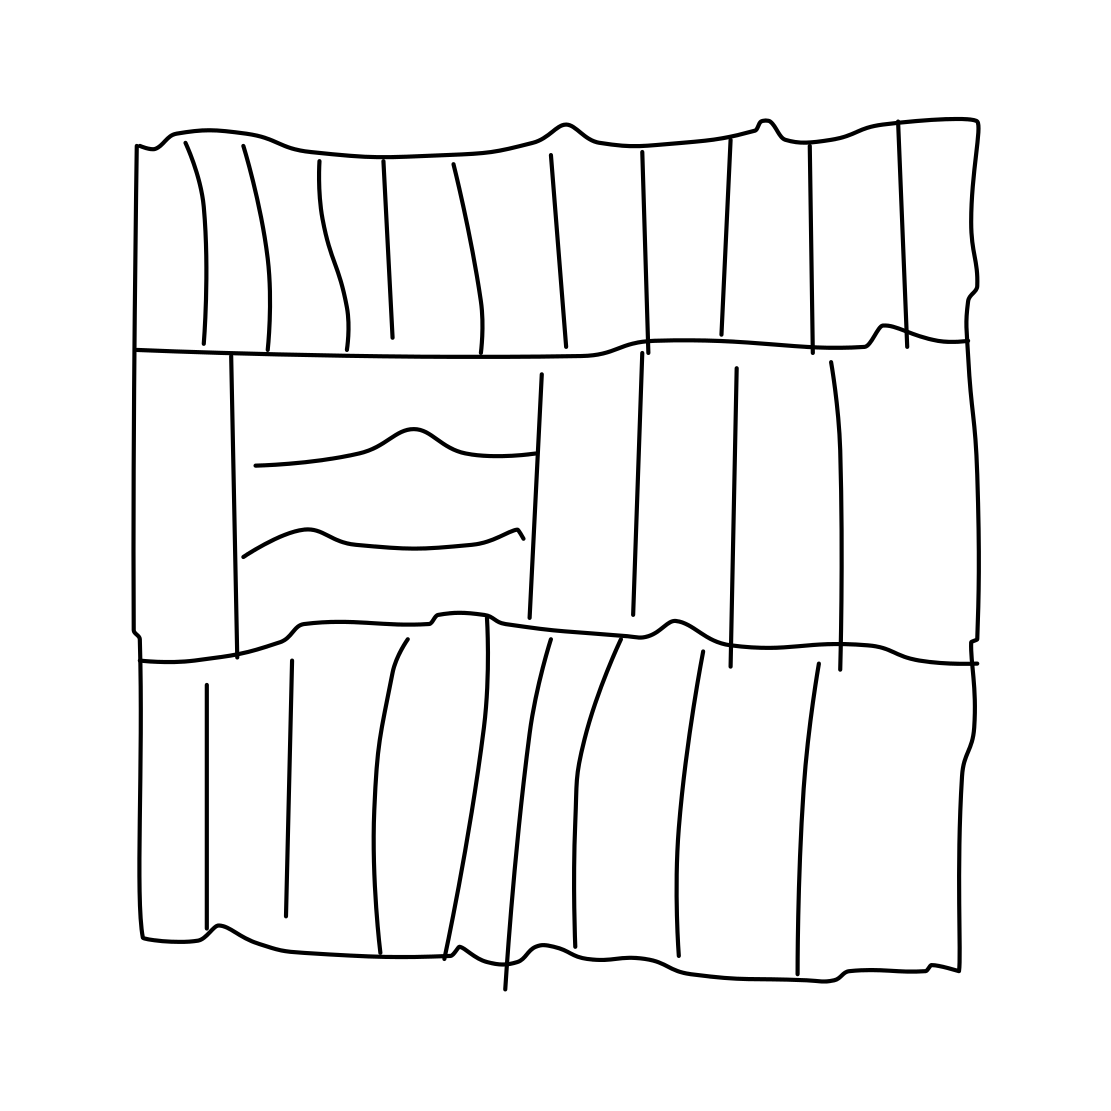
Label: bookshelf